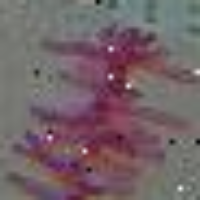
Label: metaphase